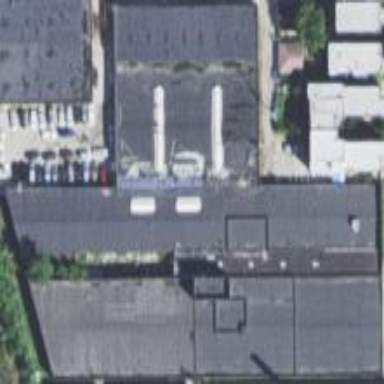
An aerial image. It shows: Warehouse building.